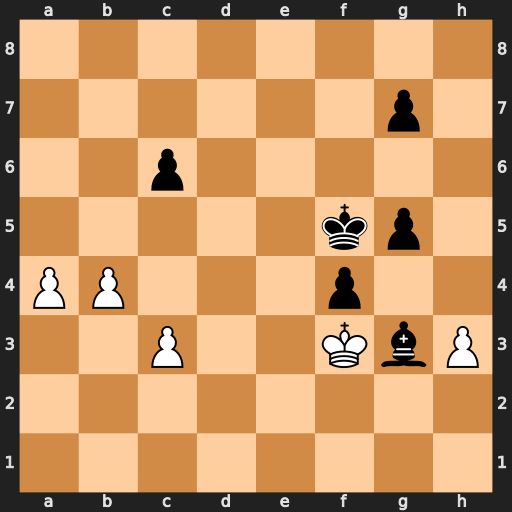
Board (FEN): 8/6p1/2p5/5kp1/PP3p2/2P2KbP/8/8
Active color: w
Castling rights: -
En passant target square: -
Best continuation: a5 Ke6 a6